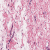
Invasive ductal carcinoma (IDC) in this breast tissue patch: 0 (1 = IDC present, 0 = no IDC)